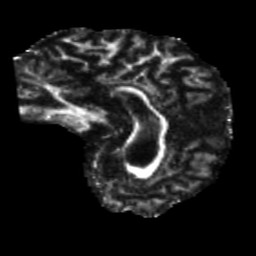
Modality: FA
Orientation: sagittal
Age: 51
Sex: male
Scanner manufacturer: siemens
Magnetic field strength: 3 T
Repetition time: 5.25 s
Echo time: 0.08 s